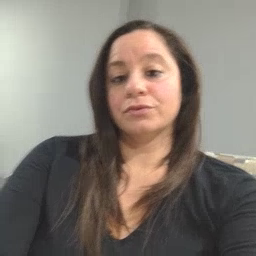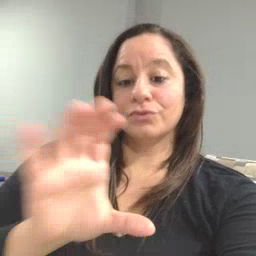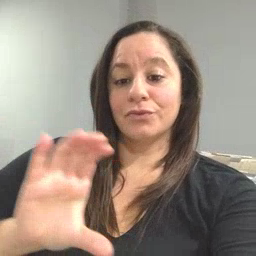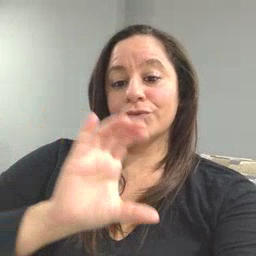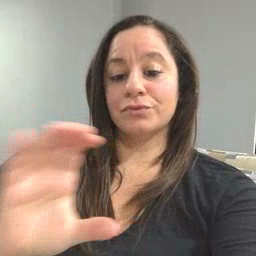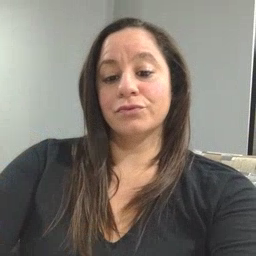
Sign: chocolate